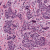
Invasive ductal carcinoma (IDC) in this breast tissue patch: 1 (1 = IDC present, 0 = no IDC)